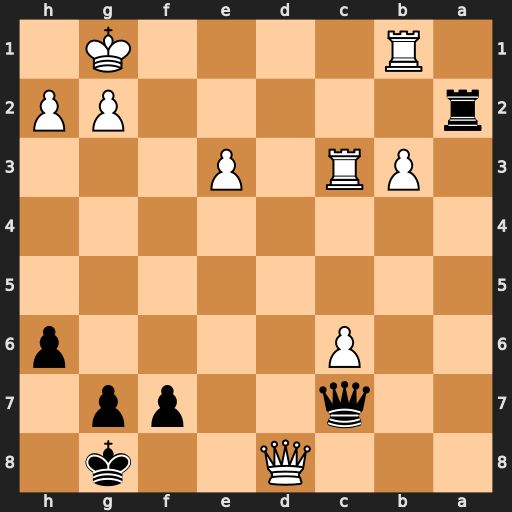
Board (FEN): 3Q2k1/2q2pp1/2P4p/8/8/1PR1P3/r5PP/1R4K1
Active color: b
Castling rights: -
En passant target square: -
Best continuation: Qxd8 c7 Rxg2+ Kxg2 Qd2+ Kh1 Qxc3